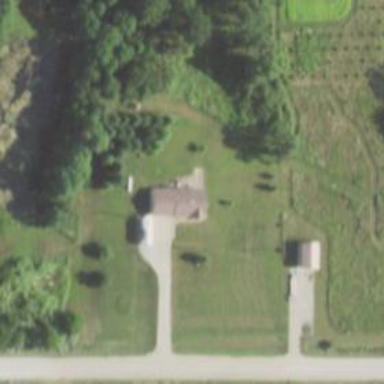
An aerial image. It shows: Driveway.